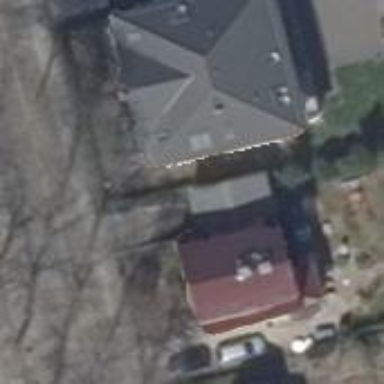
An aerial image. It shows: Apartment building with hipped roof.